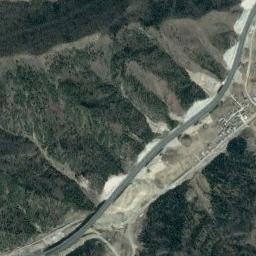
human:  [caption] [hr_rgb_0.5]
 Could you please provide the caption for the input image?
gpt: There is not the even mountain .

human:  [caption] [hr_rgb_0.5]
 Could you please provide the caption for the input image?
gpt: There are many terraces and mountain trails on this mountain .

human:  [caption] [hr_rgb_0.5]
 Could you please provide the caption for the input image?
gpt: The folded mountain consists of some ridges and valleys and a freeway goes through the mountain .

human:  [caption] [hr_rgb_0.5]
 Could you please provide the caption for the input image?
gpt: The mountain is full of bare land with some green plants .

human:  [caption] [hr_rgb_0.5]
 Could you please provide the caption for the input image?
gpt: There are green forests and a river on the mountain .